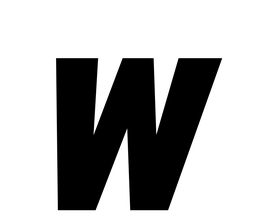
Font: Roboto-Italic_Condensed_Black_Italic